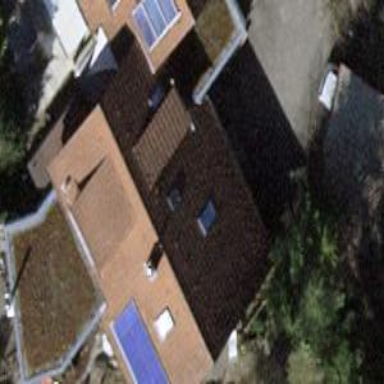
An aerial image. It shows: Simple house.